Question: I have a form with a list of checkboxes. A user can select all values, no values, or any in between. Example:

I would like to write the result to the database as a comma separated list. In the example above, "Apple, Banana". I'm a bit confused how to create the model for this and how to get the results from the View to the Controller into a comma separated list?
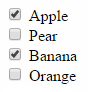
Answer: Here's an example of how to do that.
### HomeModel.cs
'''
public class HomeModel
{
public IList<string> SelectedFruits { get; set; }
public IList<SelectListItem> AvailableFruits { get; set; }
public HomeModel()
{
SelectedFruits = new List<string>();
AvailableFruits = new List<SelectListItem>();
}
}
'''
### HomeController.cs
'''
public class HomeController : Controller
{
public ActionResult Index()
{
var model = new HomeModel
{
AvailableFruits = GetFruits()
};
return View(model);
}
[HttpPost]
public ActionResult Index(HomeModel model)
{
if (ModelState.IsValid)
{
var fruits = string.Join(",", model.SelectedFruits);
// Save data to database, and redirect to Success page.
return RedirectToAction("Success");
}
model.AvailableFruits = GetFruits();
return View(model);
}
public ActionResult Success()
{
return View();
}
private IList<SelectListItem> GetFruits()
{
return new List<SelectListItem>
{
new SelectListItem {Text = "Apple", Value = "Apple"},
new SelectListItem {Text = "Pear", Value = "Pear"},
new SelectListItem {Text = "Banana", Value = "Banana"},
new SelectListItem {Text = "Orange", Value = "Orange"},
};
}
}
'''
### Index.cshtml
'''
@model DemoMvc.Models.HomeModel
@{
Layout = null;
}
<!DOCTYPE html>
<html>
<head>
<meta name="viewport" content="width=device-width" />
<title>Index</title>
<link rel="stylesheet" href="https://maxcdn.bootstrapcdn.com/bootstrap/3.3.6/css/bootstrap.min.css">
</head>
<body>
<div class="container">
@using (Html.BeginForm("Index", "Home"))
{
foreach (var item in Model.AvailableFruits)
{
<div class="checkbox">
<label>
<input type="checkbox"
name="SelectedFruits"
value="@item.Value"
@if(Model.SelectedFruits.Contains(item.Value))
{
<text> checked </text>
}
/> @item.Text
</label>
</div>
}
<div class="form-group text-center">
<input type="submit" class="btn btn-primary" value="Submit" />
</div>
}
</div>
</body>
</html>
'''
Which should result in the following within the Post Action: